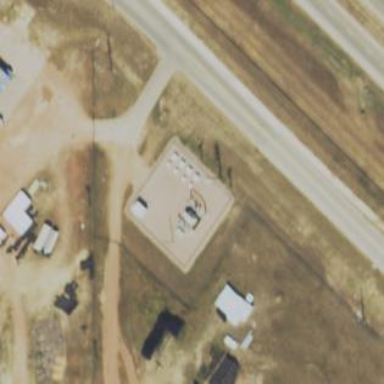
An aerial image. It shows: Power substation.